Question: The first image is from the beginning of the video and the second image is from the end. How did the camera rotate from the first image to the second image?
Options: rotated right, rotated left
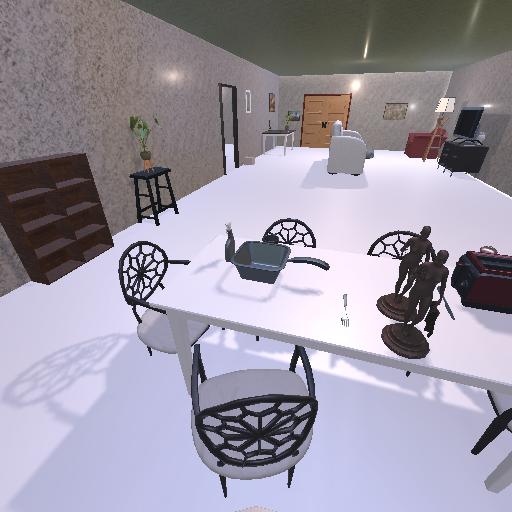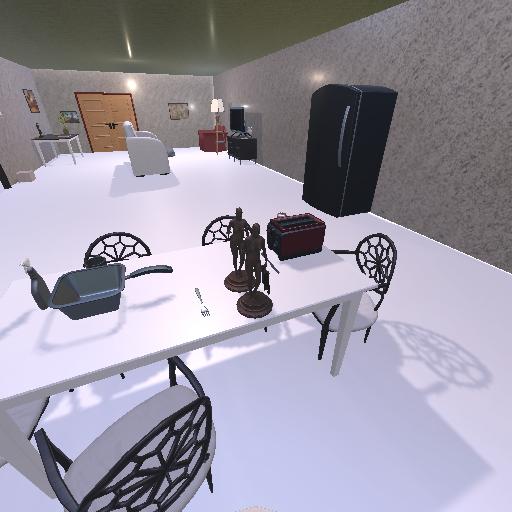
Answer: rotated right